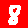
Digit: 8